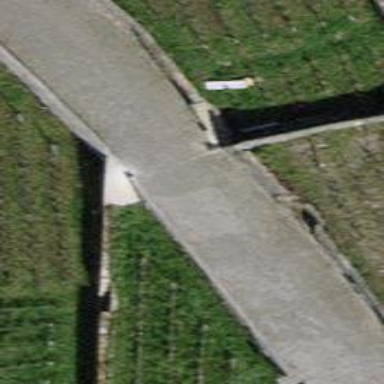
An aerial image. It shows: Grade1 track with paving stones surface.